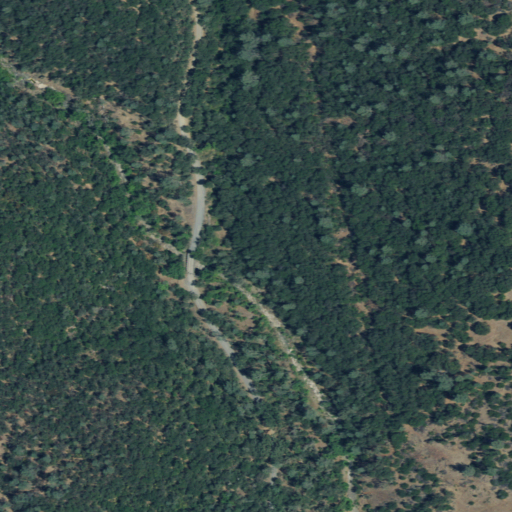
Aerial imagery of valley in California named Long Ravine containing evergreen forest and shrub